Question: It's a really simple task but somehow it just did not work for me.
This is what I did:
1. In storyboard, add an image view to my controller, pin each side to superview, with 0 distance.
2. Set the image of the image view to be a PNG image which is 646 x 1140.
3. Set the mode to scale to fill
Then in my simulator, the view controller looks like this:

As the screenshot shows, there are white spaces around the image.
I can confirm the image itself does not have white spaces around it, and the image view pins well to the four sides of its superview.
So why does it look like this? Did I miss anything?
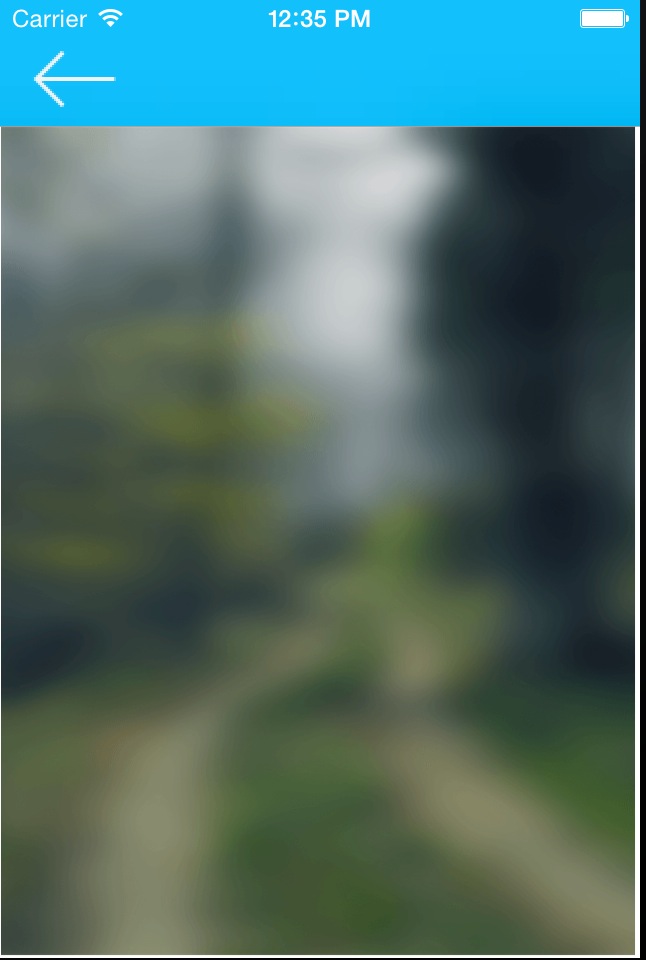
Answer: May be your image transparent little bit from left ,once try to to change the veiw's color if the white will also change then it will confirm.